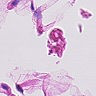
Metastatic tissue present: no